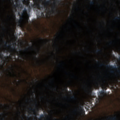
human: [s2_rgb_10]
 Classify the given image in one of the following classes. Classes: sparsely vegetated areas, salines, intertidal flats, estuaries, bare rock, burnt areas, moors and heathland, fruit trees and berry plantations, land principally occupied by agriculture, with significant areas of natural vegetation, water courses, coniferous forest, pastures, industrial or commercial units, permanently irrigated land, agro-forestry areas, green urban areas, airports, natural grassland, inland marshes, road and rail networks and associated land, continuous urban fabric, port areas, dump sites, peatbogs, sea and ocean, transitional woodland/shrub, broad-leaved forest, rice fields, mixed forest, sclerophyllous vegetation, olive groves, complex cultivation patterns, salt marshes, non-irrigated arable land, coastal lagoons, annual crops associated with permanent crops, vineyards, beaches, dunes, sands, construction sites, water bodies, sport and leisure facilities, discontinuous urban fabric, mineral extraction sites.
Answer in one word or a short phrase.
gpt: broad-leaved forest, transitional woodland/shrub